Question: I have a dataframe like this:
'''
test = pd.DataFrame({'id':['a','C','D','b','b','D','c','c','c'], 'text':['a','x','a','b','b','b','c','c','c']})
'''
Using the following for-loop I can add 'x' to a new_col. This for-loop works fine for the small dataframe. However, for dataframes that have thousands of rows, it will take many hours to process. Any suggestions to speed it up?
'''
for index, row in test.iterrows():
if row['id'] == 'C':
if test['id'][index+1] =='D':
test['new_col'][index+1] = test['text'][index]
'''

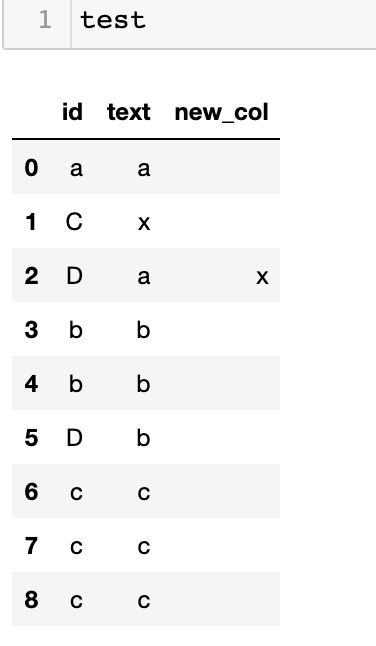
Answer: Try using 'shift()' and conditions.
'''
import pandas as pd
import numpy as np
df = pd.DataFrame({'id': ['a', 'C', 'D', 'b', 'b', 'D', 'c', 'c', 'c'],
'text': ['a', 'x', 'a', 'b', 'b', 'b', 'c', 'c', 'c']})
df['temp_col'] = df['id'].shift()
df['new_col'] = np.where((df['id'] == 'D') & (df['temp_col'] == 'C'), df['text'].shift(), "")
del df['temp_col']
print(df)
'''
We can also do it without a temporary column. (Thanks& credits to Prayson )
'''
df['new_col'] = np.where((df['id'].eq('D')) & (df['id'].shift().eq('C')), df['text'].shift(), "")
'''